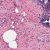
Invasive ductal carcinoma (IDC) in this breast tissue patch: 1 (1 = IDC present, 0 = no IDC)